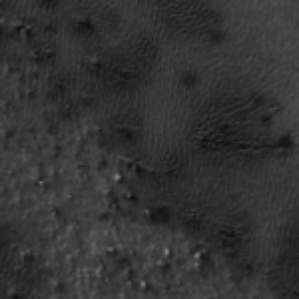
Label: frost